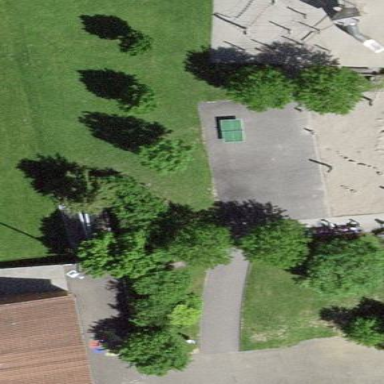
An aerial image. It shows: Playground area for leisure land.